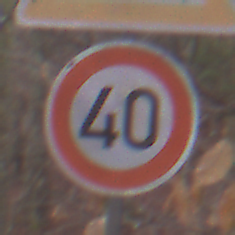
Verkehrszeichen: Geschwindigkeit40
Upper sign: ReiterLinks
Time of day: Midday
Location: Outdoor (Nature)
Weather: Overcast
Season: Autumn
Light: Natural